Field crop: maize
Growth stage: 2
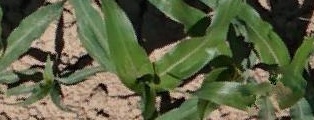
Species: maize